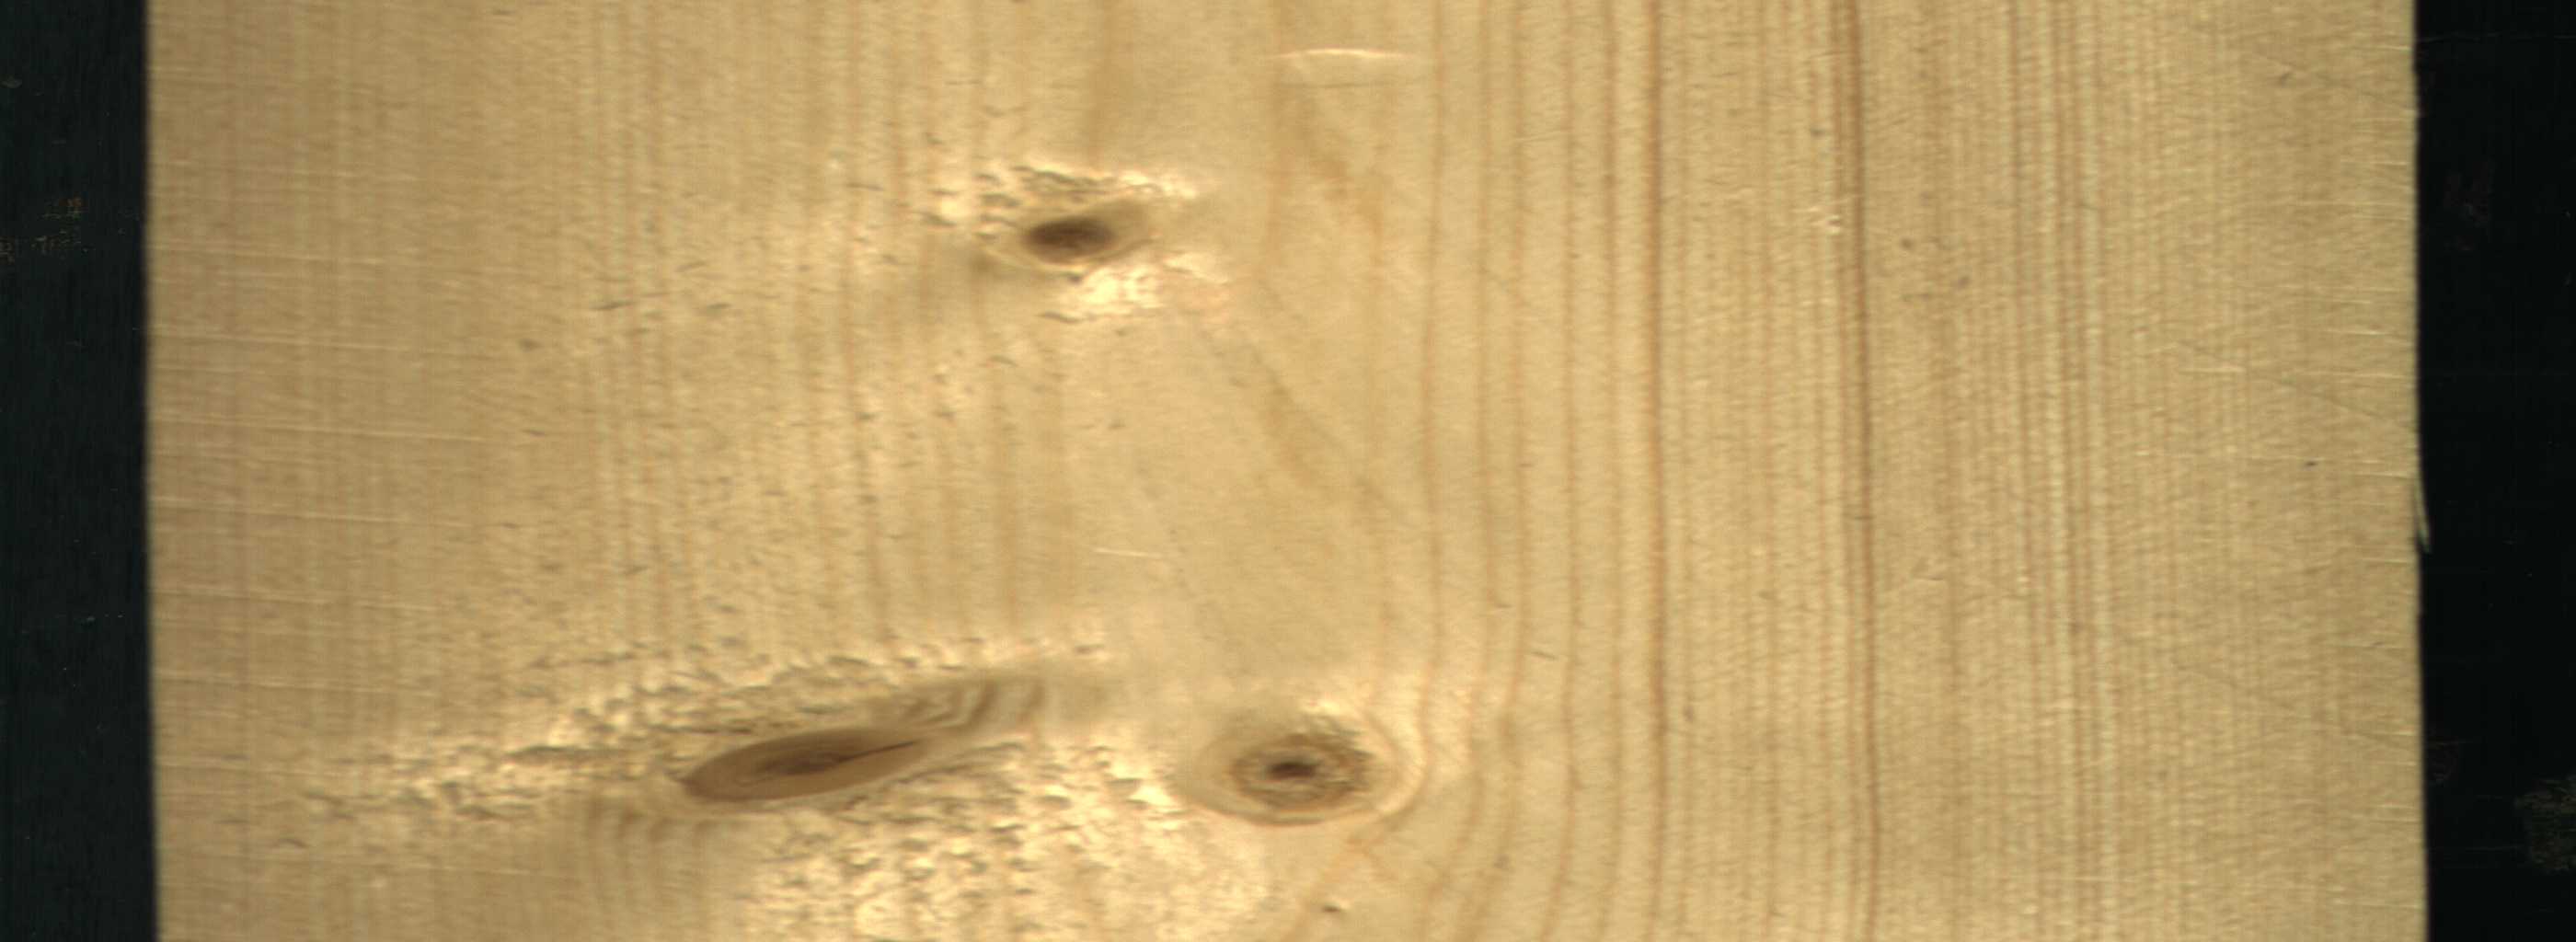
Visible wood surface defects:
Live_Knot
Live_Knot
Live_Knot